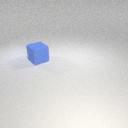
large blue rubber cube